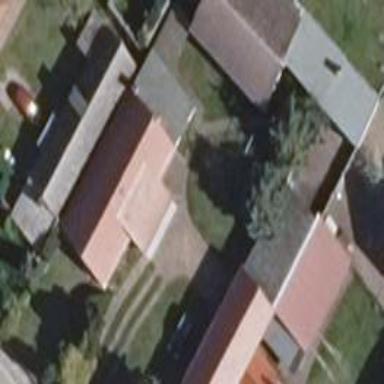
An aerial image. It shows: Residential building.